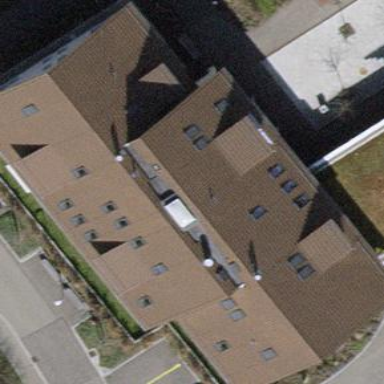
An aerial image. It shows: Dormitory building.